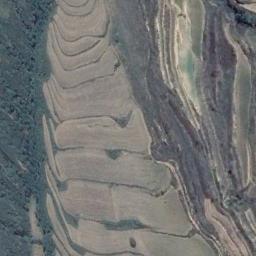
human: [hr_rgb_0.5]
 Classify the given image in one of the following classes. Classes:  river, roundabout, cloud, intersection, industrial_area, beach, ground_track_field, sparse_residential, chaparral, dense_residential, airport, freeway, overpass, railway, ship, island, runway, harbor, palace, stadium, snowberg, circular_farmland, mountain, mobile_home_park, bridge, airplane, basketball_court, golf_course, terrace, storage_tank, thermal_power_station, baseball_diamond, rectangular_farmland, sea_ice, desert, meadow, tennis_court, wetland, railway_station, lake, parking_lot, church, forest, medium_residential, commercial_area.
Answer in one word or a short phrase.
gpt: terrace